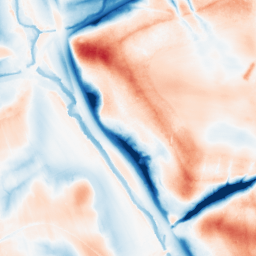
Category: trend_removal
Decomposition family: local_polynomial
Decomposition parameters: window_size: 51
degree: 1
Upsampling method: quartic
Upsampling parameters: scale: 2
Upsampling scale: 2